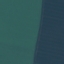
Land use / land cover class: AnnualCrop